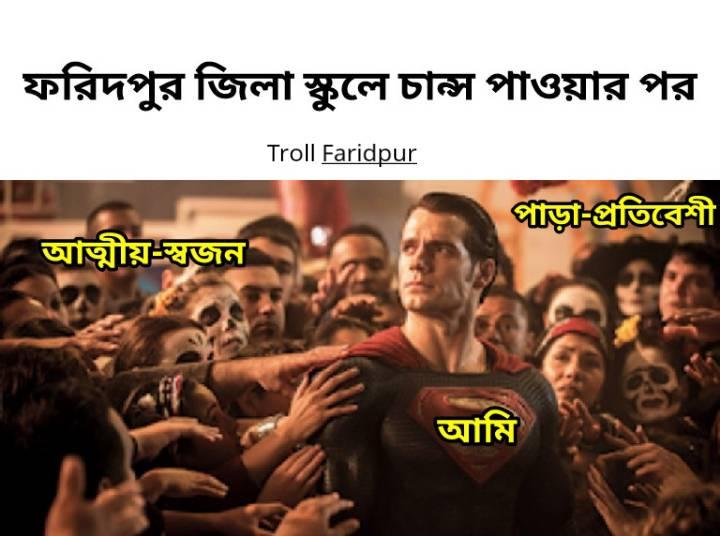
Caption: ফরিদপুর জিলা স্কুলে চান্স পাওয়ার পর     আত্নীয় স্বজন    পাড়া - প্রতিবেশী      আমি
Label: non-hate